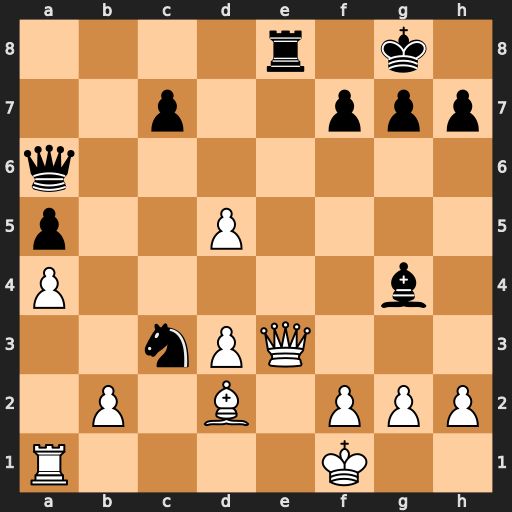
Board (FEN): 4r1k1/2p2ppp/q7/p2P4/P5b1/2nPQ3/1P1B1PPP/R4K2
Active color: w
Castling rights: -
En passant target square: -
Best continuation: Qxe8#